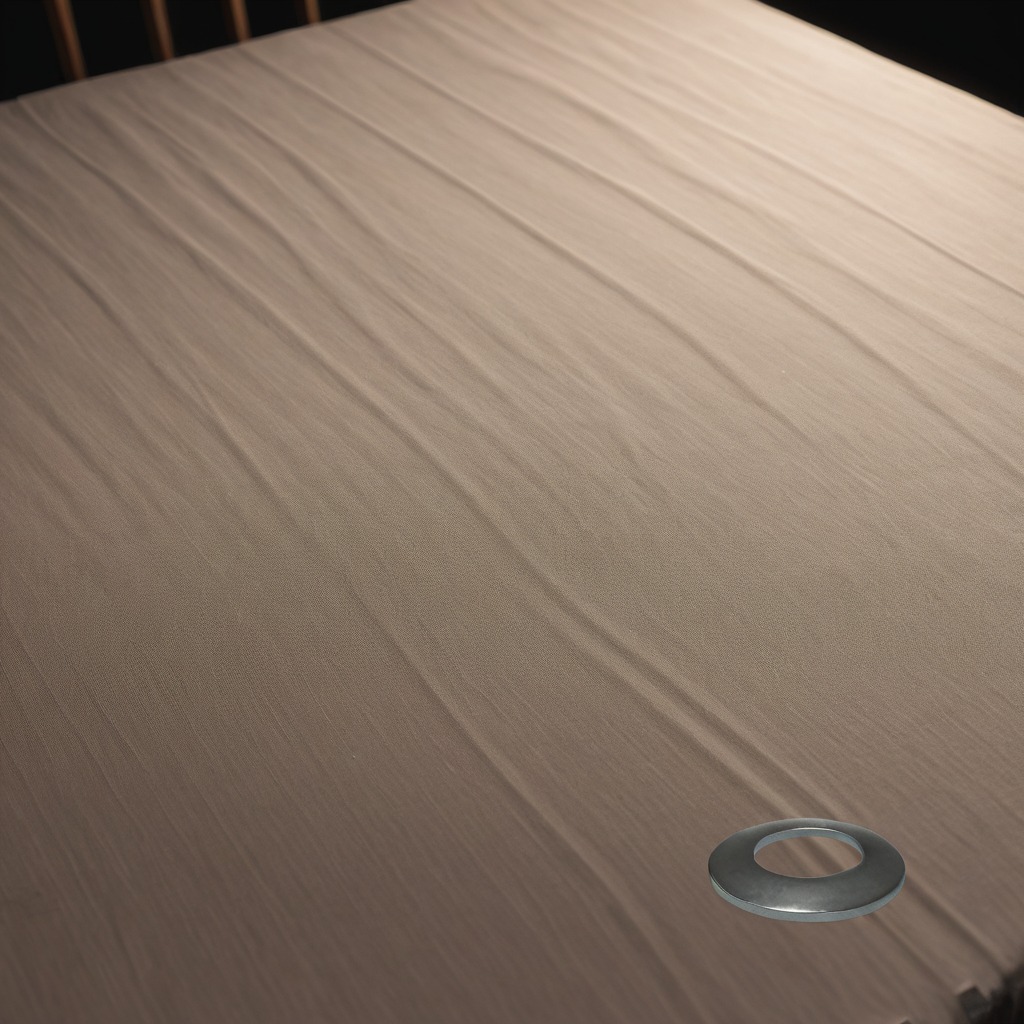
A flat metal washer is lying on the wooden table.